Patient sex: M
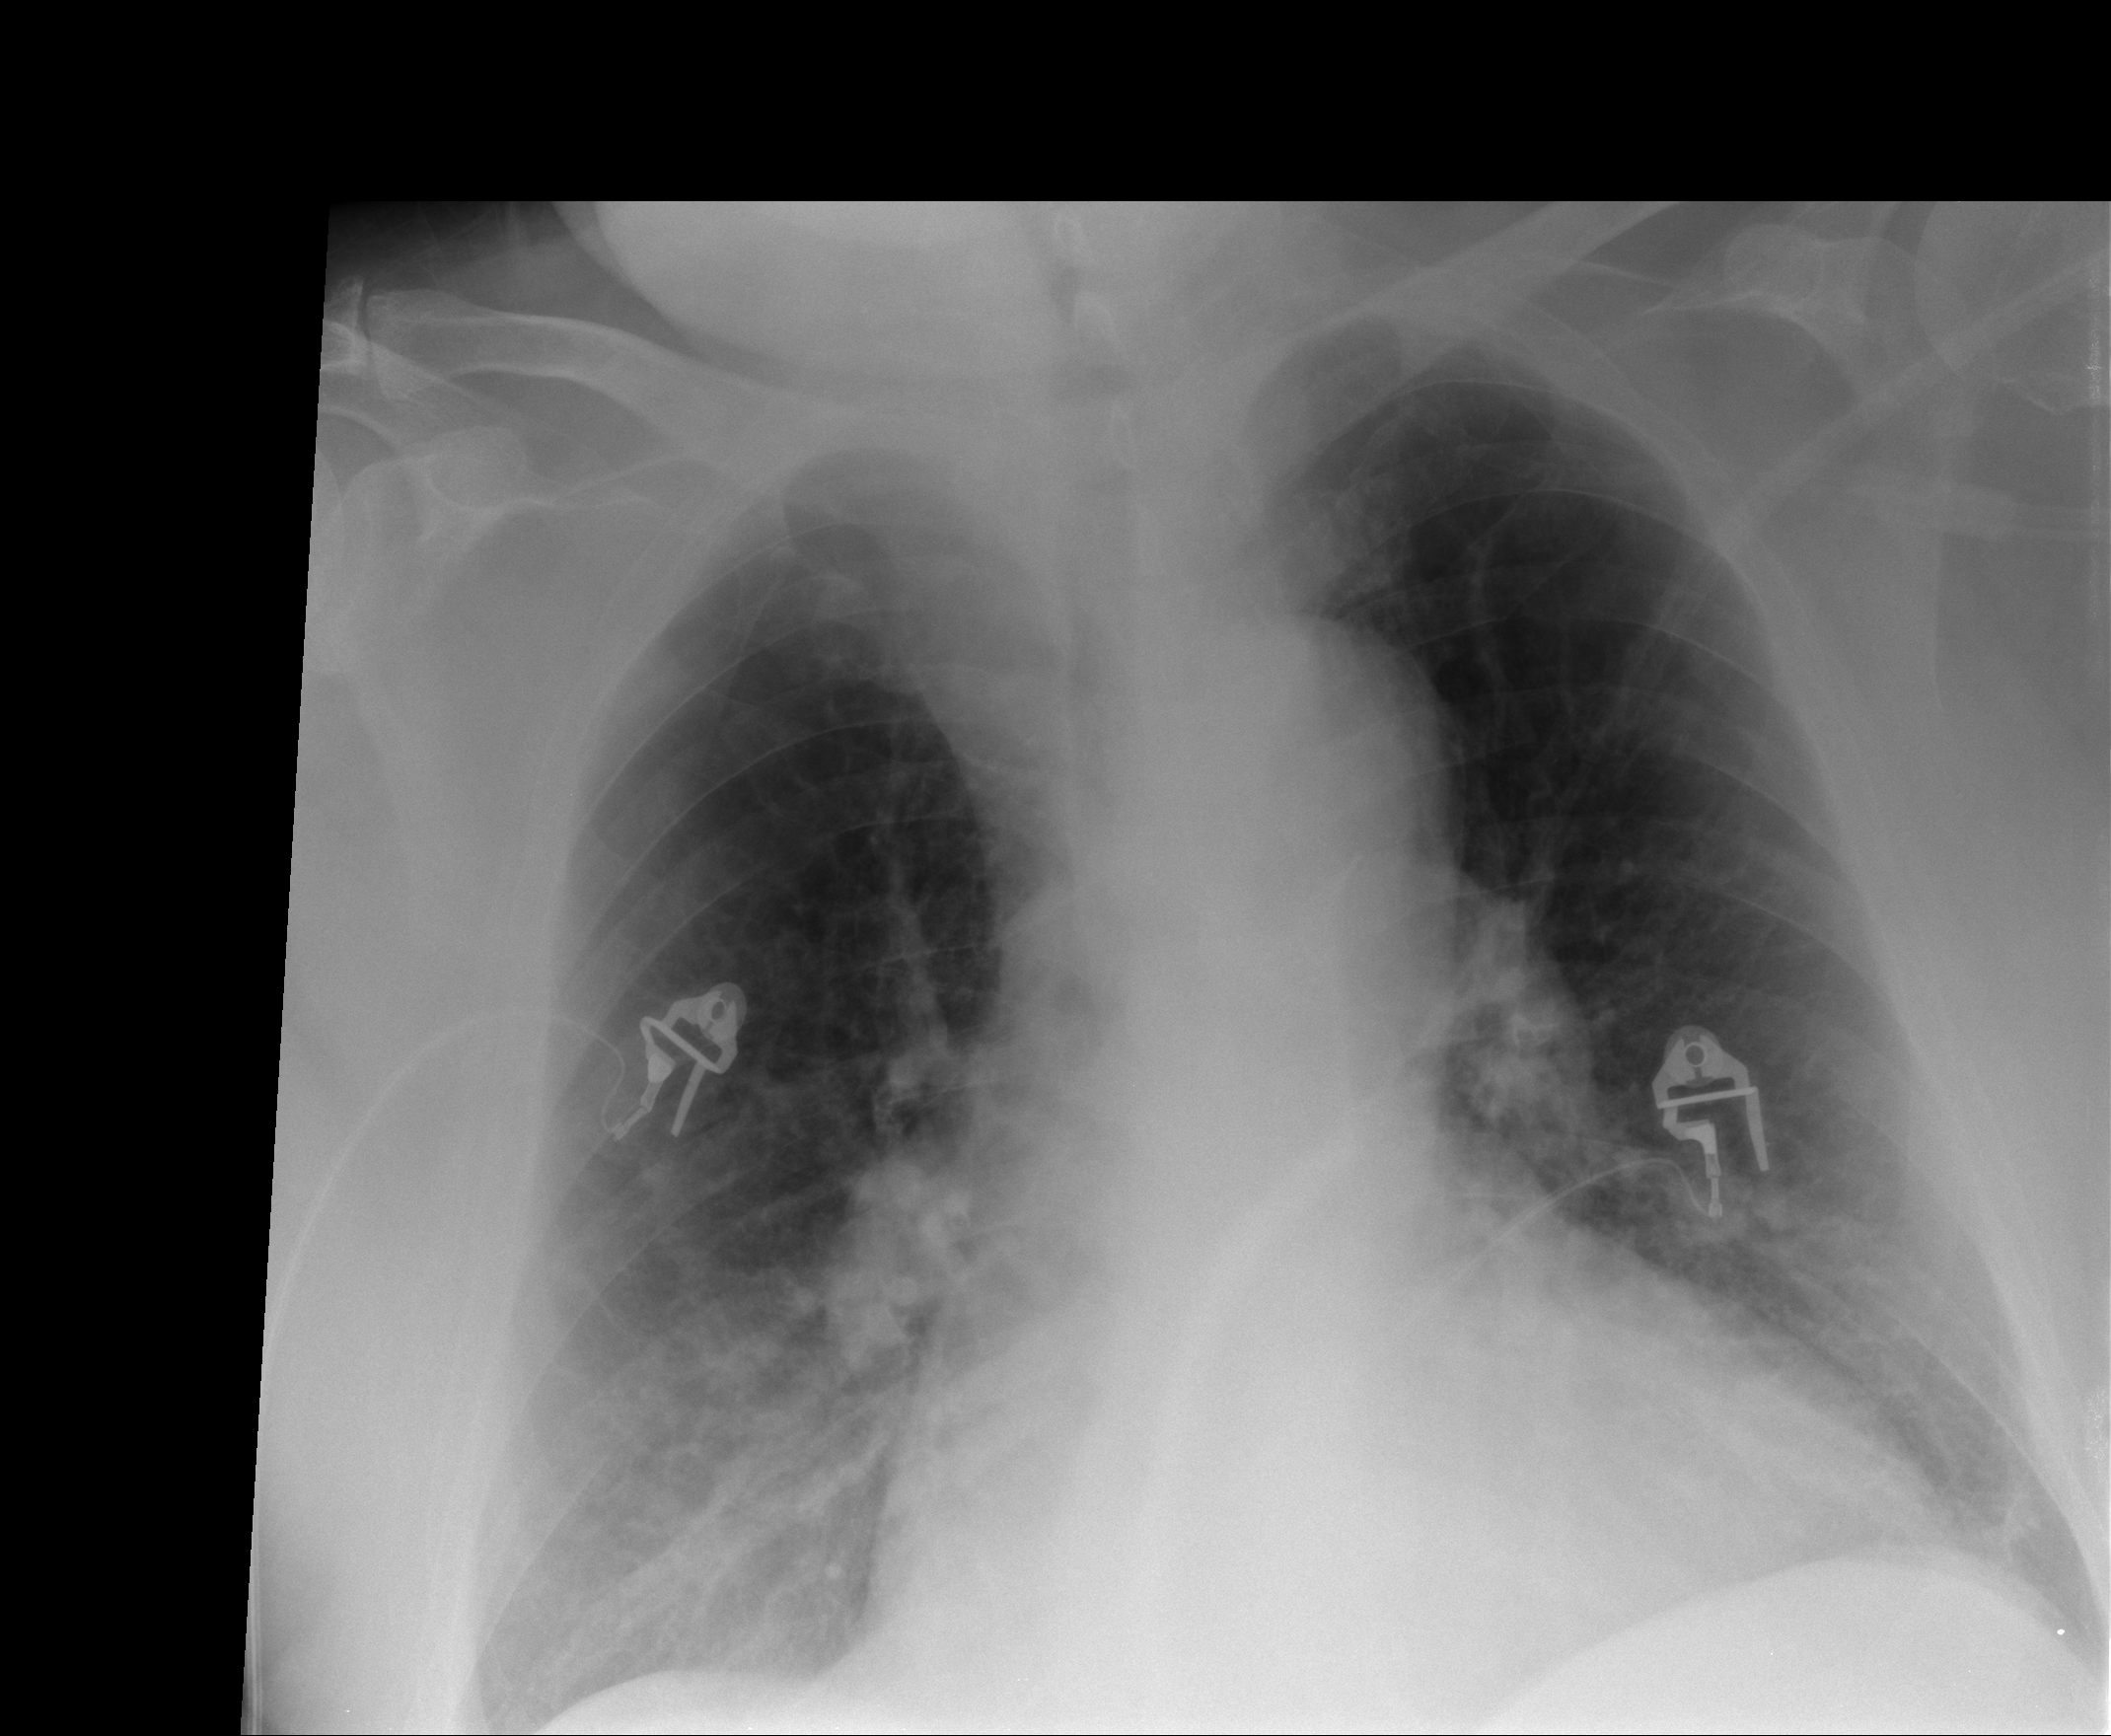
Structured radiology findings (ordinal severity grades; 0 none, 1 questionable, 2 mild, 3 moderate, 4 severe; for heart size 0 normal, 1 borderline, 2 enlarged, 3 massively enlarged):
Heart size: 2
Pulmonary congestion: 2
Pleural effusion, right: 2
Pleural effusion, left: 2
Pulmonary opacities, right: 0
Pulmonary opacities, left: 0
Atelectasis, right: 1
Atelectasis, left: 1